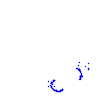
Particle: proton